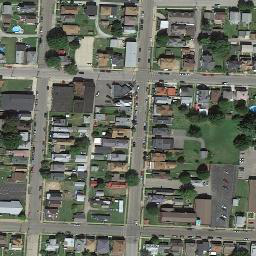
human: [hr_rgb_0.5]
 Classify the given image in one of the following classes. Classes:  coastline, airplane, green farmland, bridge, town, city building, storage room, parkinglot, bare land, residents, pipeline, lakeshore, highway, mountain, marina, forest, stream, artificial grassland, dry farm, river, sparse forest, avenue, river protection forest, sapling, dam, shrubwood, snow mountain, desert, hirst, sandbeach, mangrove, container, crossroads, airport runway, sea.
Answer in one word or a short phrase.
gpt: town